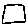
Label: square